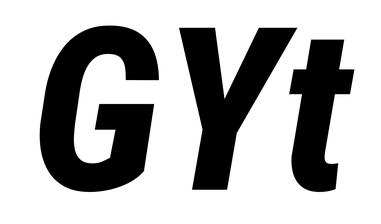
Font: Roboto-Italic_Condensed_ExtraBold_Italic